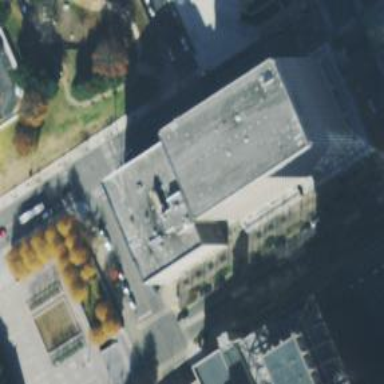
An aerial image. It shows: Beige government office building with tar paper roof.